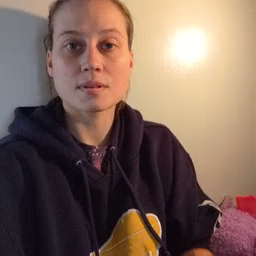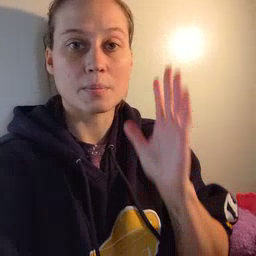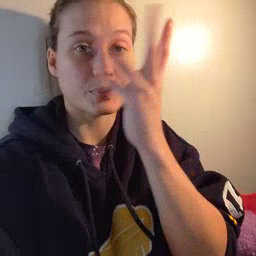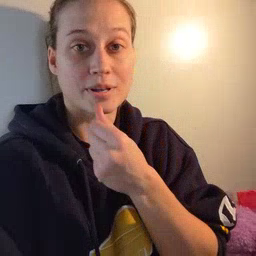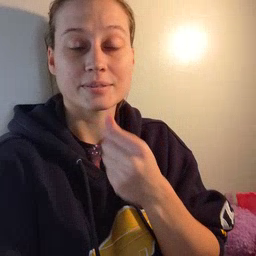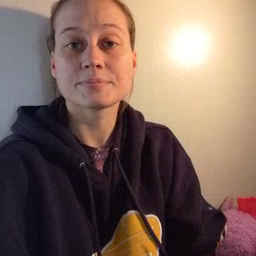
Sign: pretty